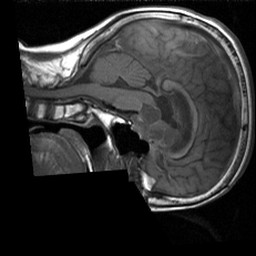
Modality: T1w
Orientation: sagittal
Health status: ill
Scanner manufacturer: siemens
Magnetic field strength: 1.5 T
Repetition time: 0.336 s
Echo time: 0.014 s